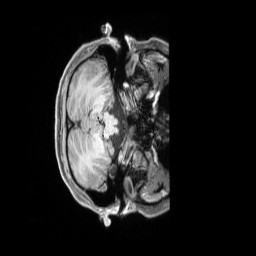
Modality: T1w
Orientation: axial
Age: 27
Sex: female
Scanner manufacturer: siemens
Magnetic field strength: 3 T
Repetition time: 2.3 s
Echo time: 0.00298 s